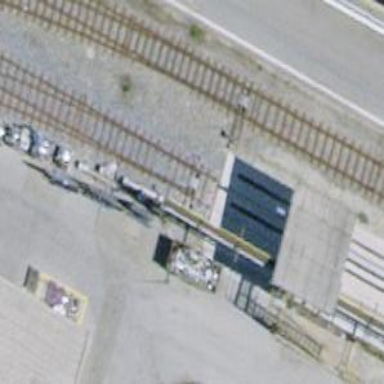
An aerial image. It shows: Railway switch.